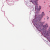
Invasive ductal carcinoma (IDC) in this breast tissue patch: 0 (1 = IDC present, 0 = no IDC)